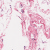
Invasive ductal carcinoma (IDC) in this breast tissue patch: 0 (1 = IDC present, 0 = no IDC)